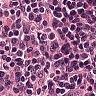
Metastatic tissue present: no